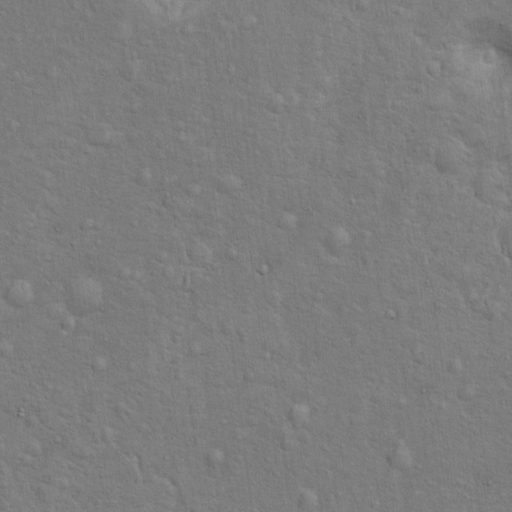
Classes present: Background, Cone